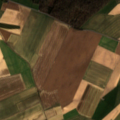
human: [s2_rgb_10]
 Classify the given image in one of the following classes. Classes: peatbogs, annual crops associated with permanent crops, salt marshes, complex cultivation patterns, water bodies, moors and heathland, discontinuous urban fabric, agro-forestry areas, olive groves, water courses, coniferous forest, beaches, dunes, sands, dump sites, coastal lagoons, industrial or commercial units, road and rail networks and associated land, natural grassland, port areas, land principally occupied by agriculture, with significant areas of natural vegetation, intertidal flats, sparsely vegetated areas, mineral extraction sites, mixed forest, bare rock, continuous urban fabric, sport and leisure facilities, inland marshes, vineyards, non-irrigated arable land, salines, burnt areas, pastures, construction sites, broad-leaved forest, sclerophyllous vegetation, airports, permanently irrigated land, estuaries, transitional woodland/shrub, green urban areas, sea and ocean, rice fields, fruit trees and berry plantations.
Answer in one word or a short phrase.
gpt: non-irrigated arable land, pastures, broad-leaved forest